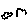
Label: cloud